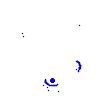
Particle: electron